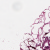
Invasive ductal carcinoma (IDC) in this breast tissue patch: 0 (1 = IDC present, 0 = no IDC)